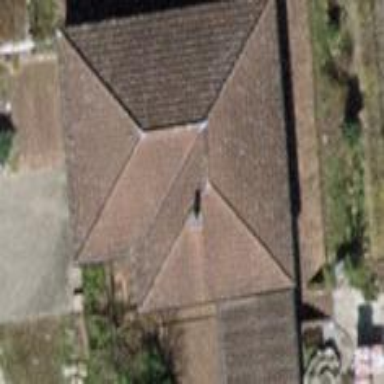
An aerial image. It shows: Detached building with hipped roof shape.